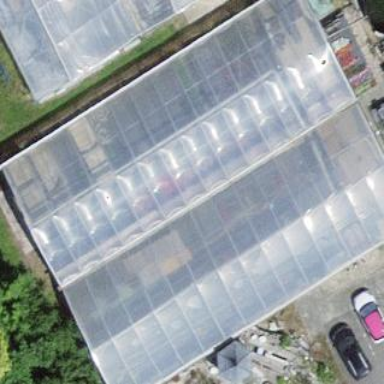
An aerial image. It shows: Greenhouse.